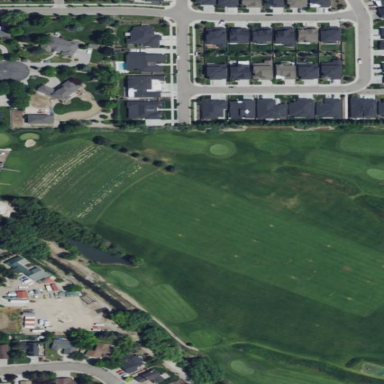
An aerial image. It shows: Golf course.